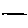
Label: line